Field crop: maize
Growth stage: 2
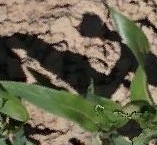
Species: maize